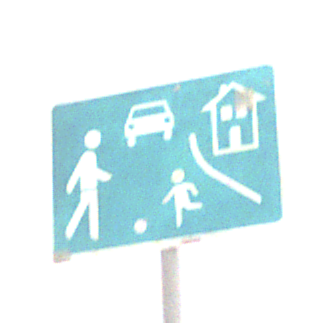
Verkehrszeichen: BeginnVerkehrsberuhigterBereich
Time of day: Midday
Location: Outdoor (Nature)
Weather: Overcast
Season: NotSpecified
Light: Natural